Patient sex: F
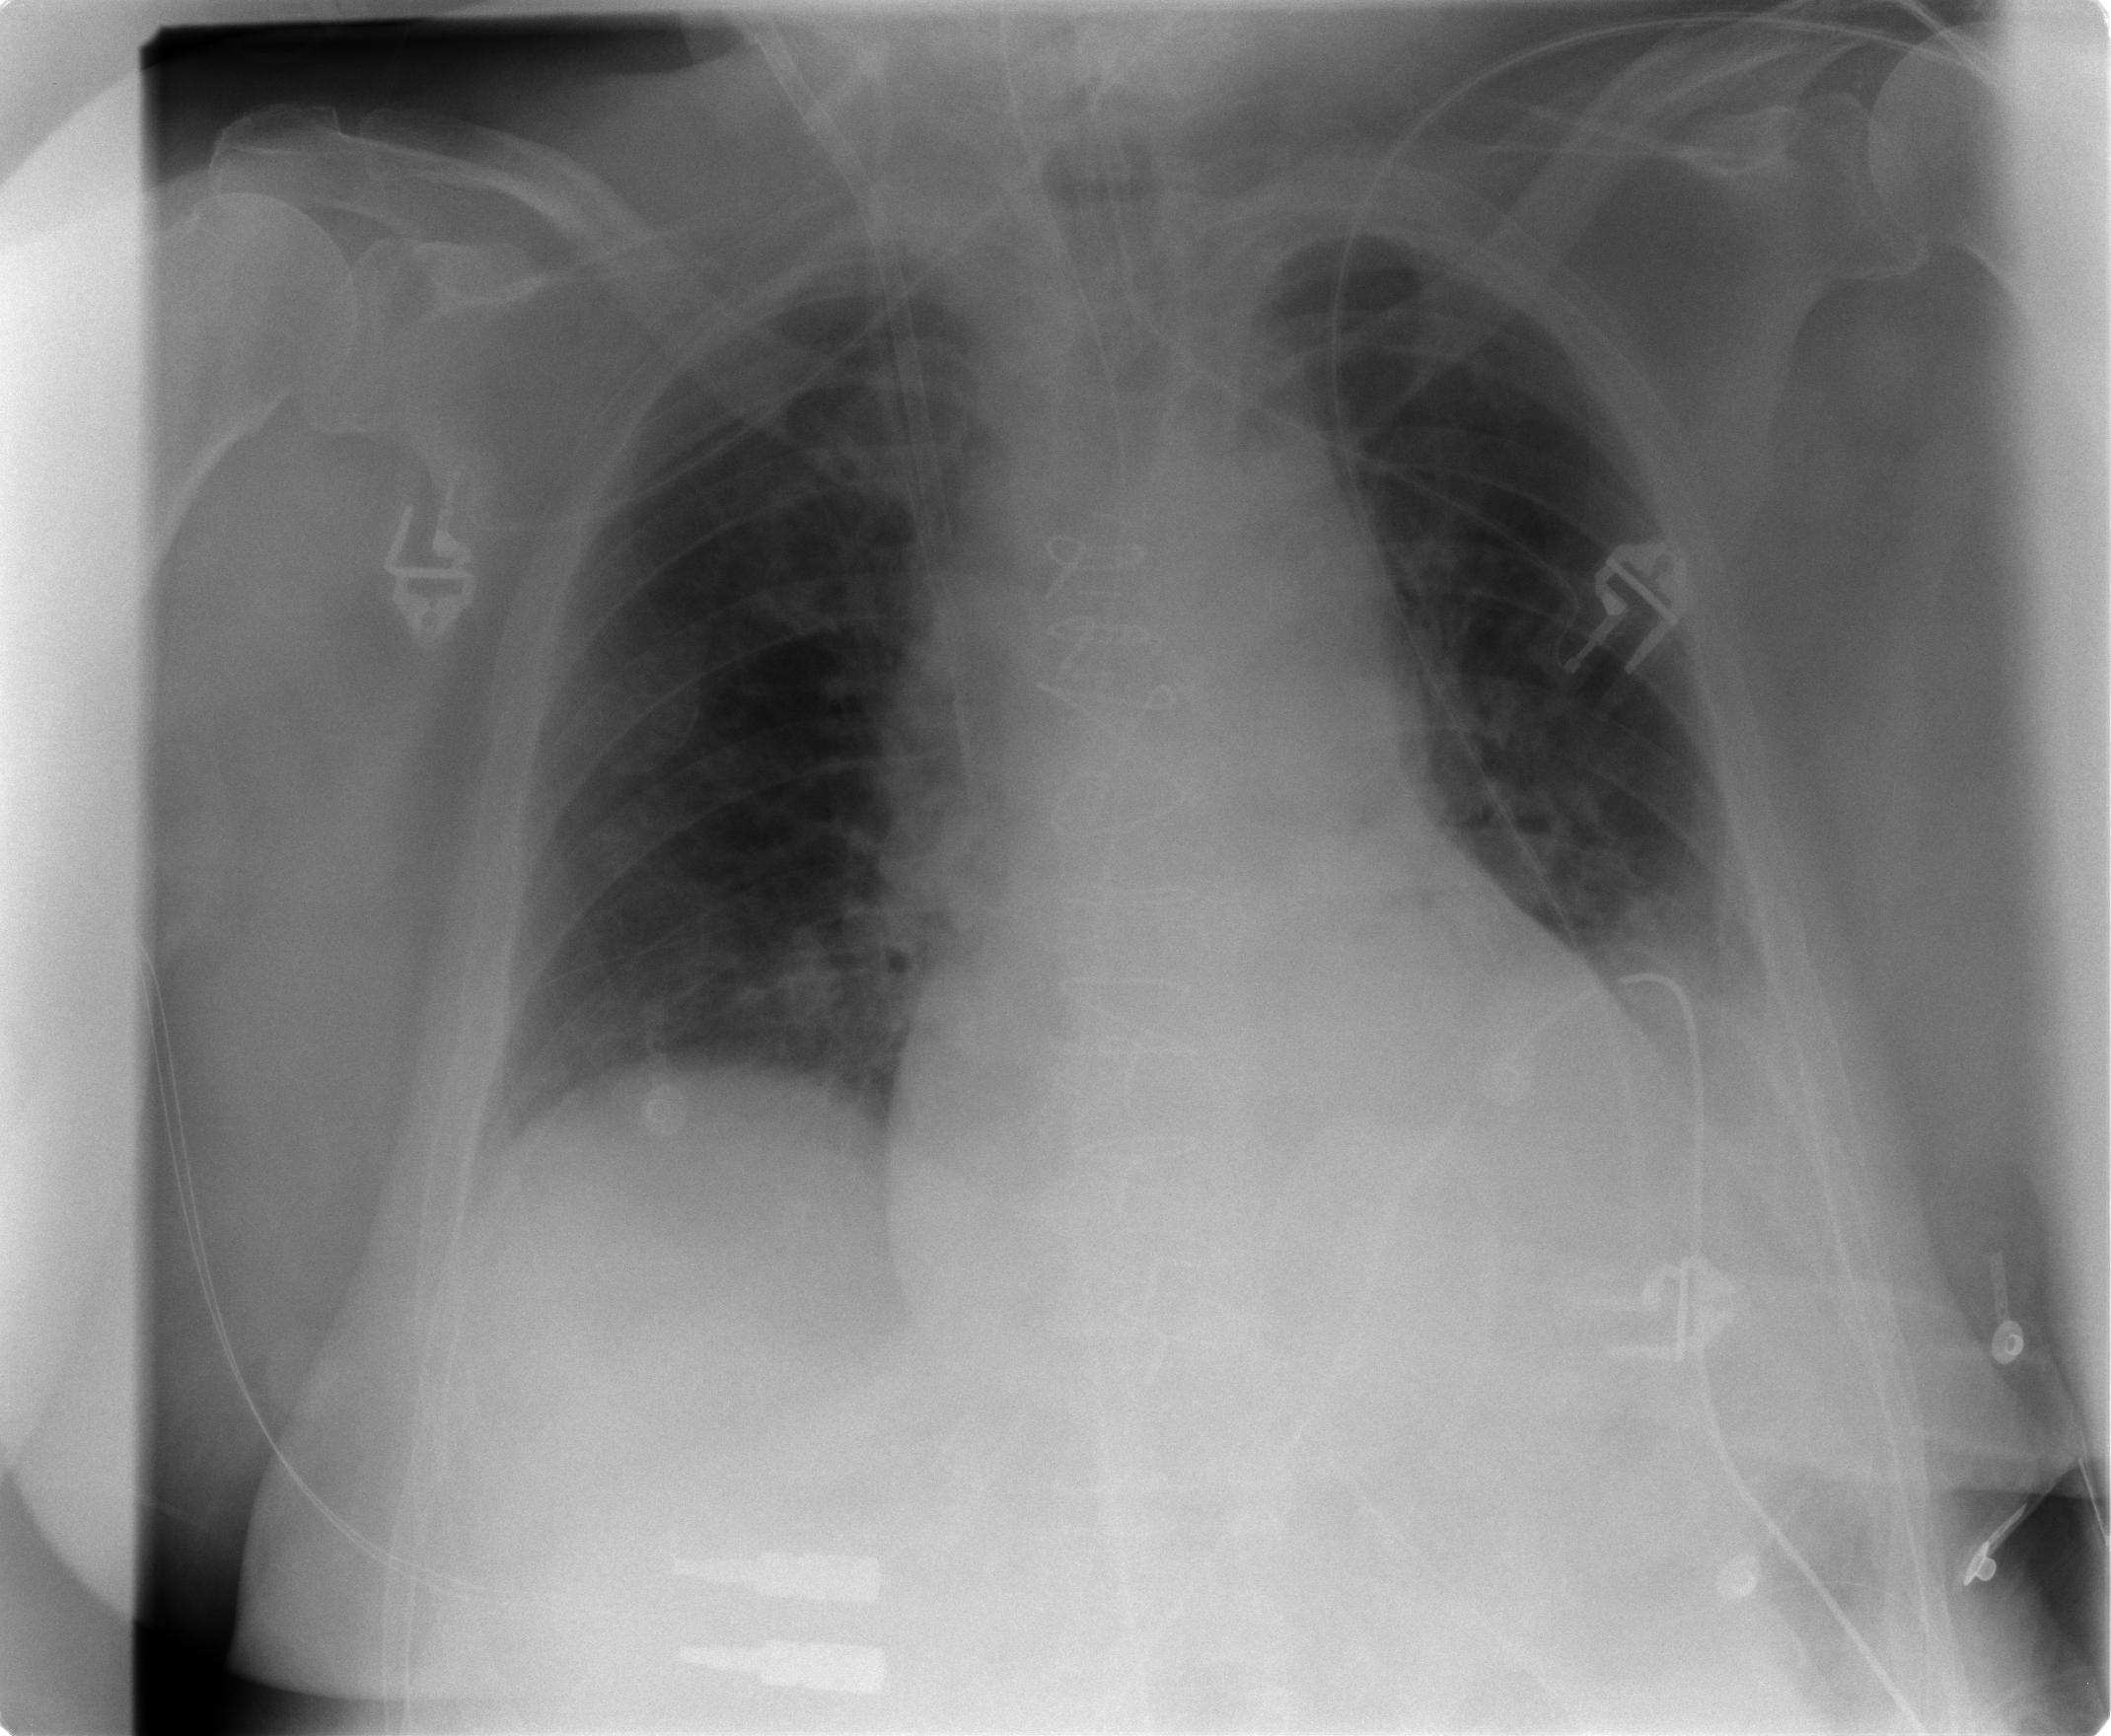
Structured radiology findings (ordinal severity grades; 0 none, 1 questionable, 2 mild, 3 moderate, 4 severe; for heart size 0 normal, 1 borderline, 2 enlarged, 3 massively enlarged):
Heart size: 2
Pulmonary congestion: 1
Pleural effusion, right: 1
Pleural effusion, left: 2
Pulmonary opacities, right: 0
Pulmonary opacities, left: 0
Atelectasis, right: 1
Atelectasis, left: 1